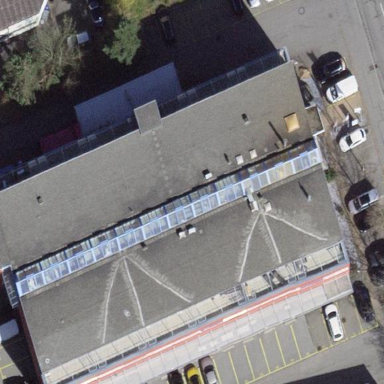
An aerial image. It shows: Commercial building.